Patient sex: F
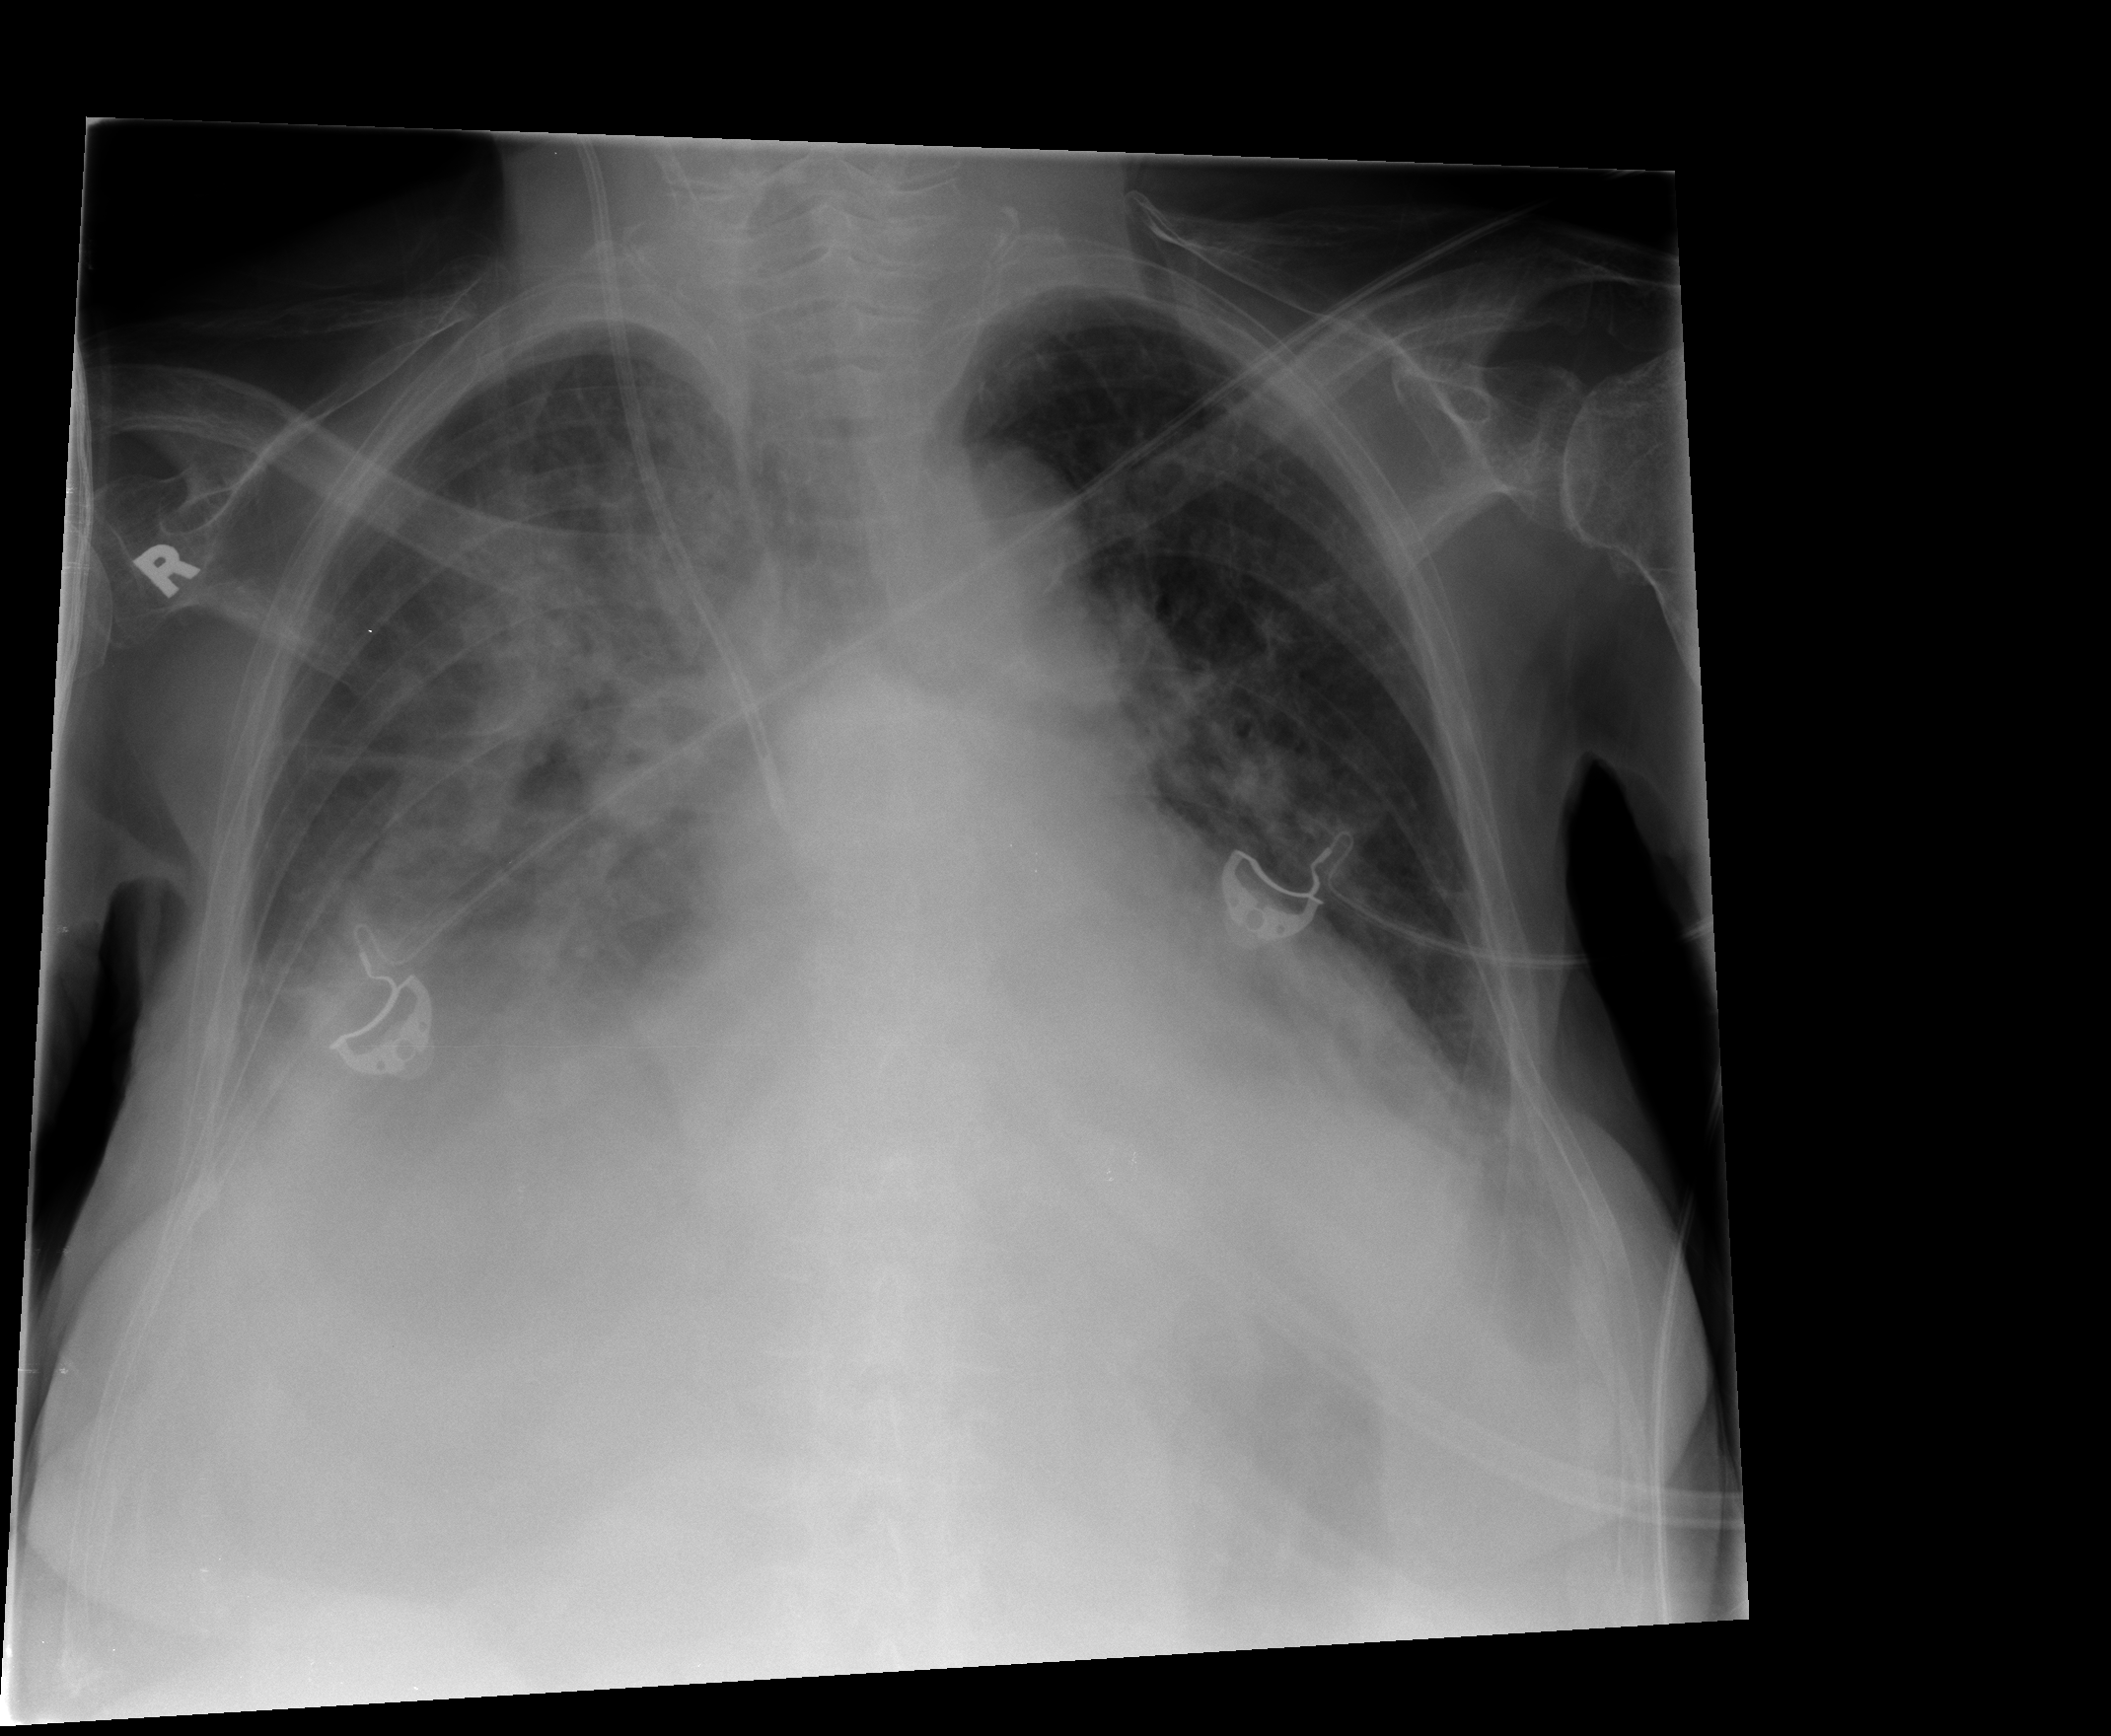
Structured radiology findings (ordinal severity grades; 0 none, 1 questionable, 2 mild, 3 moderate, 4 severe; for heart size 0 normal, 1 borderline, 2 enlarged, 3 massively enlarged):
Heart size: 1
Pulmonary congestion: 1
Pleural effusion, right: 3
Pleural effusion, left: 2
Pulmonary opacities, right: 3
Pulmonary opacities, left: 0
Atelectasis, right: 2
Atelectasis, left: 0